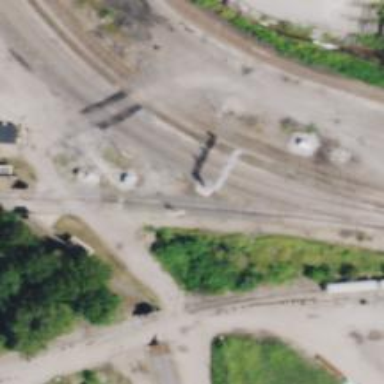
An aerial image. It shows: Railway signal.